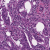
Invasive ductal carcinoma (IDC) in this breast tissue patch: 1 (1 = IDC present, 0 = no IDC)